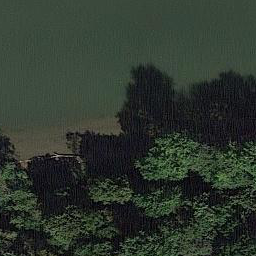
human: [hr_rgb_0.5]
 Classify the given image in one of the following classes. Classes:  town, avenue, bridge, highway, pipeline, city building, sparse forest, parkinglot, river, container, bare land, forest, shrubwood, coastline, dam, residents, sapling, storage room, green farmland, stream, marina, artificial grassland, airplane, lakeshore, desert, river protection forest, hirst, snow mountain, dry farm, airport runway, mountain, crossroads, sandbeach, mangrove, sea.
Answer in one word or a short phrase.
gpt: river protection forest